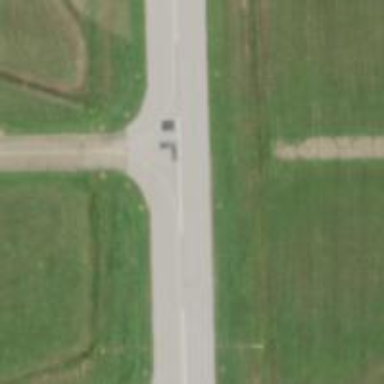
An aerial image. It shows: Runway surface made of asphalt at airport.